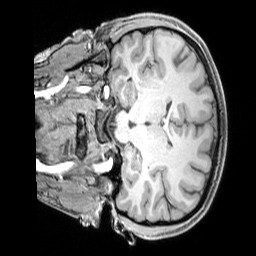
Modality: T1w
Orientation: coronal
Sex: female
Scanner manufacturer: siemens
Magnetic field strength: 3 T
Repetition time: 2.3 s
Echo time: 0.00226 s